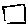
Label: square